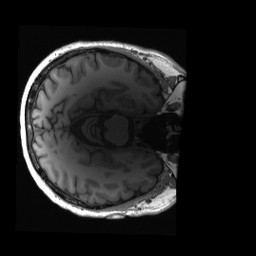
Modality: T1w
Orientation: axial
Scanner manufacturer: siemens
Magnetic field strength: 3 T
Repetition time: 2.3 s
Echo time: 0.00289 s